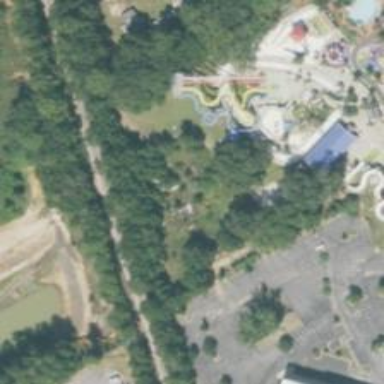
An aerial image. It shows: Water slide attraction.